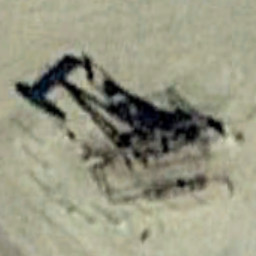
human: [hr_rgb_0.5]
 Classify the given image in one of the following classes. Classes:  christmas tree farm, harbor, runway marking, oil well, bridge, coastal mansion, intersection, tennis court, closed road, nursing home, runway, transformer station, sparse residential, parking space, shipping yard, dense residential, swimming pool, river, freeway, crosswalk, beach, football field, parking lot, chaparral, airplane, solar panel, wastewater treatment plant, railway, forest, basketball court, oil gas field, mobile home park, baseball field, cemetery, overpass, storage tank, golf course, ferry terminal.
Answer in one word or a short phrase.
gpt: oil well